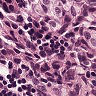
Metastatic tissue present: yes